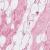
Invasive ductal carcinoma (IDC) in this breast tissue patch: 0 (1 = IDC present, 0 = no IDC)